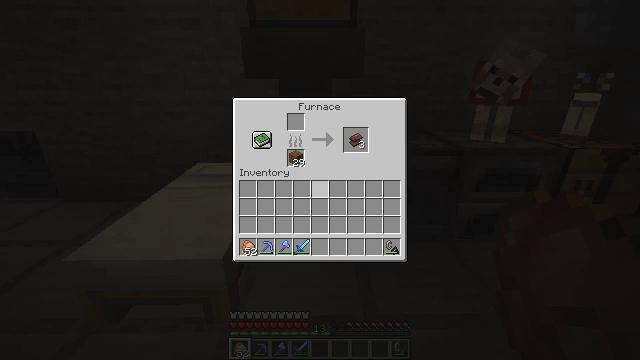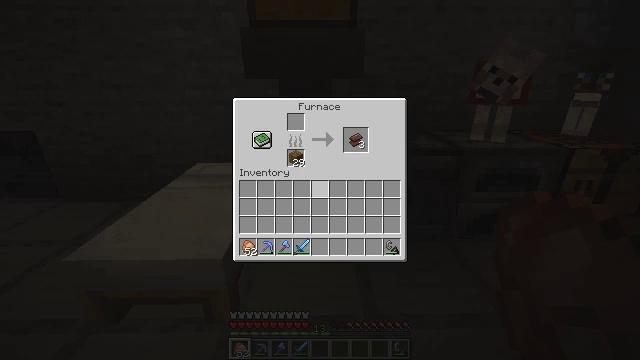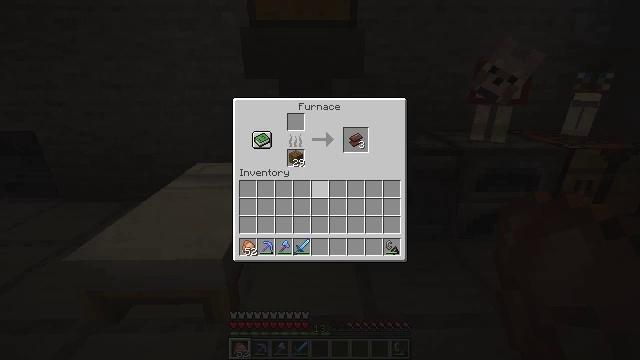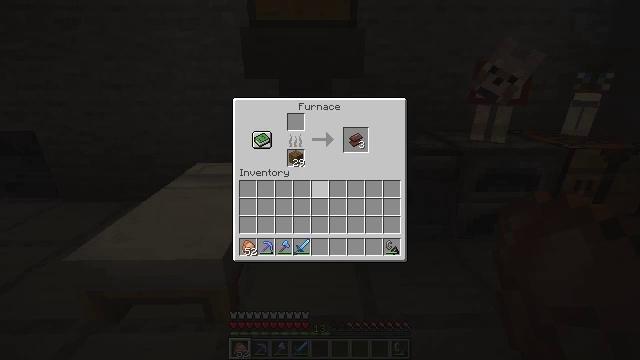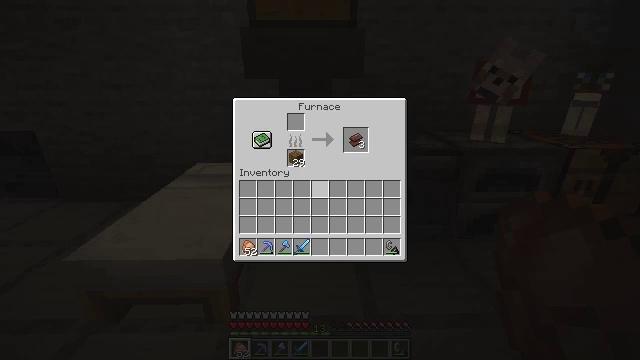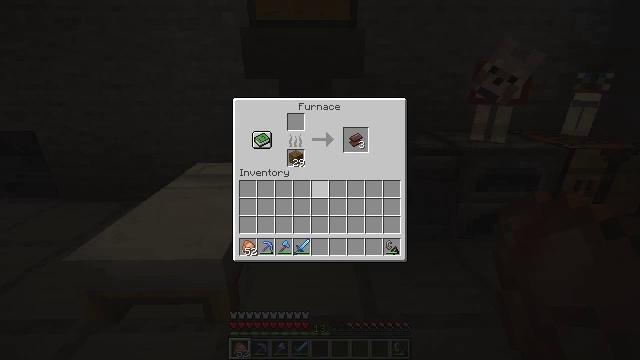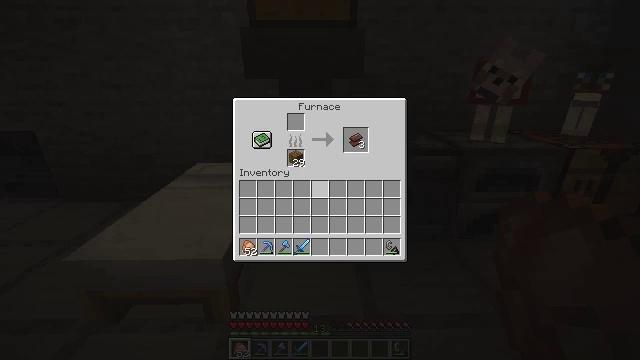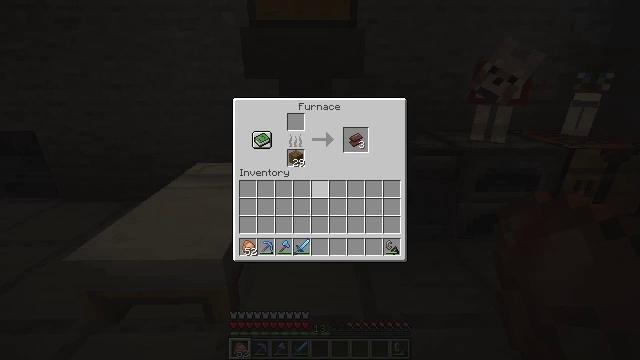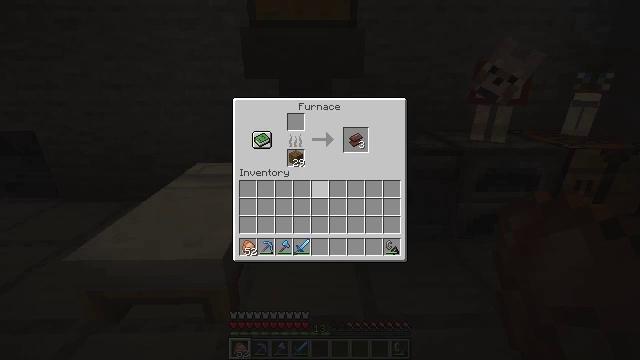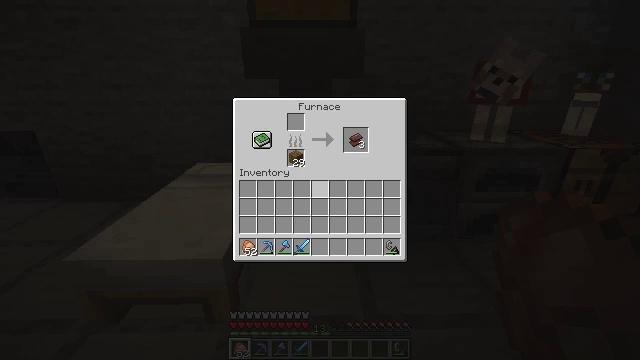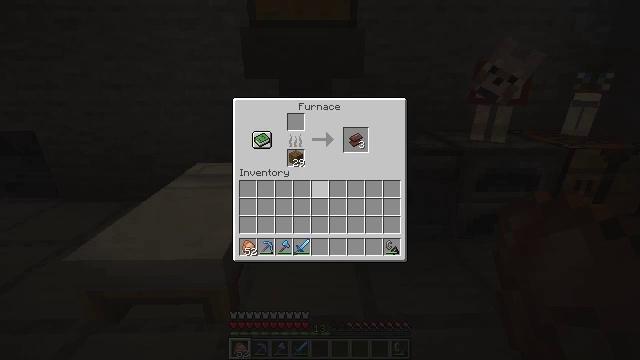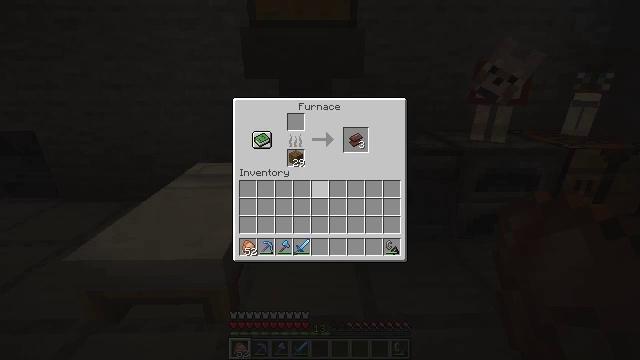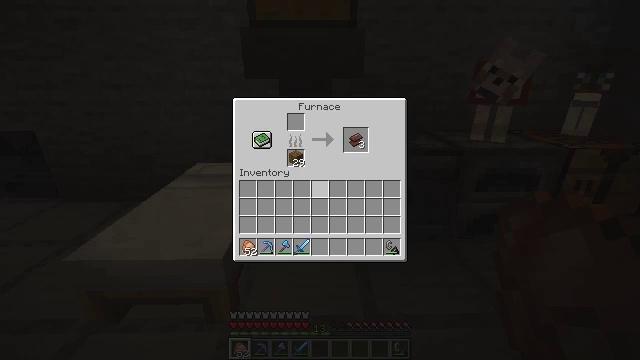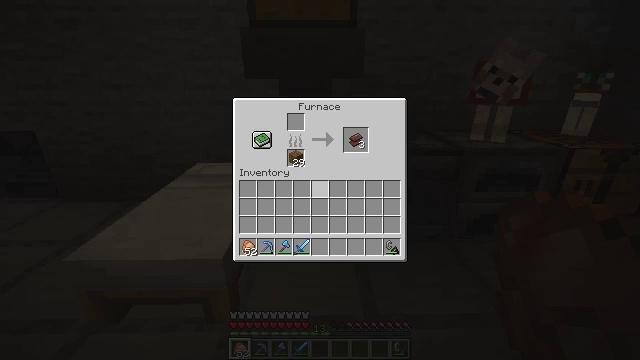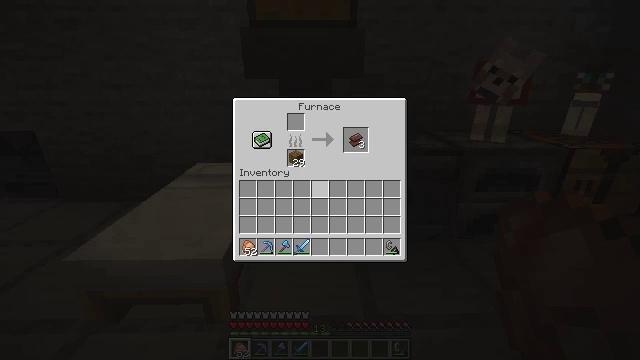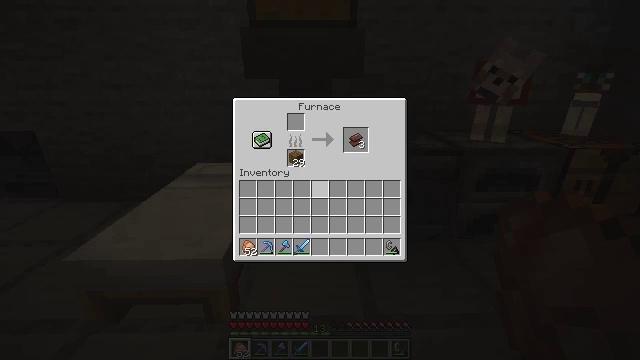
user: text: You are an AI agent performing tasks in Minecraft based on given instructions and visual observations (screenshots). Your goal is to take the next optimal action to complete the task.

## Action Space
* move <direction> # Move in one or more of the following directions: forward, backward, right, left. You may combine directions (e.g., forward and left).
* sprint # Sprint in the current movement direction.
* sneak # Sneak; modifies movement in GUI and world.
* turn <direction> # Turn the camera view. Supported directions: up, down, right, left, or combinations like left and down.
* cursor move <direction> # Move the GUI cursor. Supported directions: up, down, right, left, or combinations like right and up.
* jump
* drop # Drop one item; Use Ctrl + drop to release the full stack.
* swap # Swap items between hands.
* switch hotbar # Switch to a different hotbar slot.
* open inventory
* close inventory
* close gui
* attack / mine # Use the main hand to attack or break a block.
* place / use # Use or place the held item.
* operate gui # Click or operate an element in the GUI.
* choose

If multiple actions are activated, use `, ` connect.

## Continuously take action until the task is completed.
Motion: motion action
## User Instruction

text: Use ancient debris in the furnace to create netherite scrap.
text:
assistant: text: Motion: no_op
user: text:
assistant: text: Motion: no_op
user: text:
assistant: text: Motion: no_op
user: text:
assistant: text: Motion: no_op
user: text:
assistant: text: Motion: no_op
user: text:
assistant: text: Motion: no_op
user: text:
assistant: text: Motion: no_op
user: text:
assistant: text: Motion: no_op
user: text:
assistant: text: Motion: no_op
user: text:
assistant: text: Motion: no_op
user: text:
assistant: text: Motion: no_op
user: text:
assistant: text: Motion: no_op
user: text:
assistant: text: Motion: no_op
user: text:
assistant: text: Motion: no_op
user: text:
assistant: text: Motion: no_op
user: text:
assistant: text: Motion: no_op
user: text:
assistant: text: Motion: no_op
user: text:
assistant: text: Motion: no_op
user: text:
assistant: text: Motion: no_op
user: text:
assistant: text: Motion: no_op
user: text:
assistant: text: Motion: no_op
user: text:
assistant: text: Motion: no_op
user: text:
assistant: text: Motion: no_op
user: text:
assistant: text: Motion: no_op
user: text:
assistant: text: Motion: no_op
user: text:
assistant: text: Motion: no_op
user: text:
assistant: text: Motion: no_op
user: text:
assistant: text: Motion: no_op
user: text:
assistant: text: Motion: no_op
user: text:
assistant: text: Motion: no_op